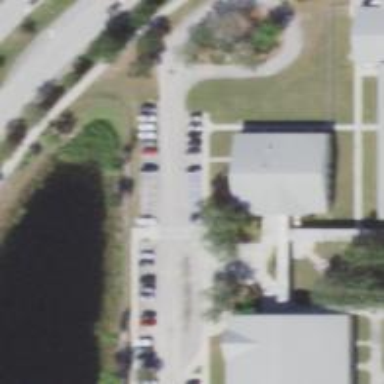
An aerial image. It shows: Parking space.